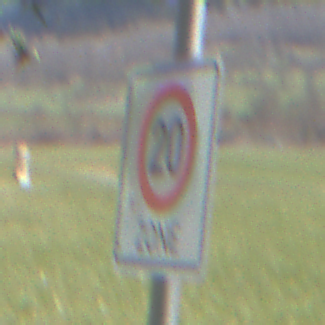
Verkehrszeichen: BeginnZone20
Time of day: MorningAfternoon
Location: Outdoor (Nature)
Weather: PartlyCloudy
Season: NotSpecified
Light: Natural